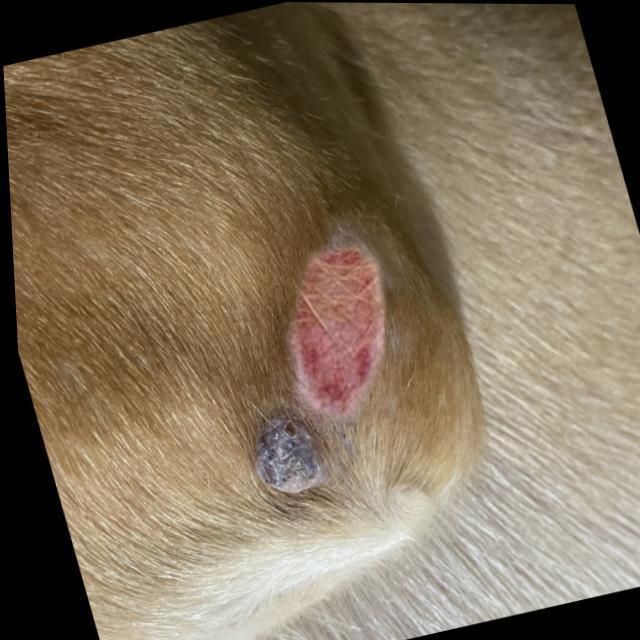
Canine ringworm (Dermatophytosis) — fungal infection caused by Microsporum or Trichophyton. Presents with circular alopecia, scaling, crusting, and broken hairs.